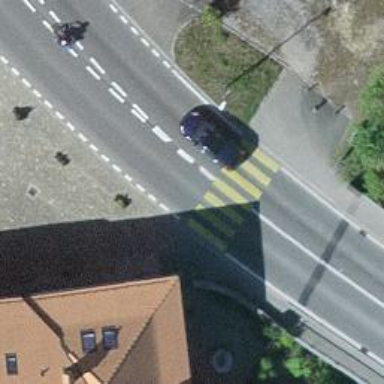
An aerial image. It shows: Uncontrolled zebra crossing on the road.